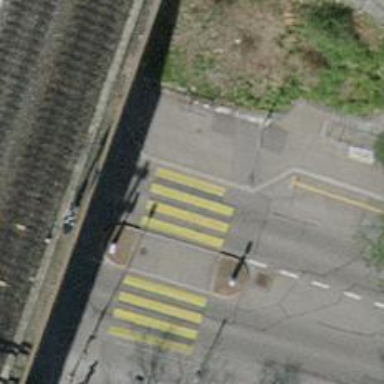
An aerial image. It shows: Paved footway with zebra crossing.